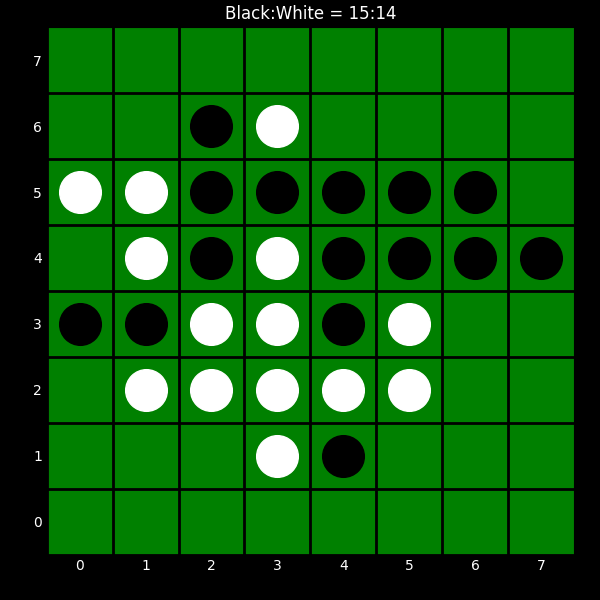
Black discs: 15
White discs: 14